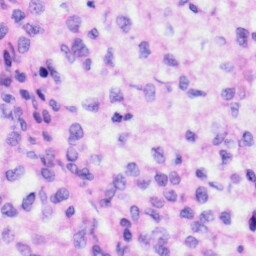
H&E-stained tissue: Liver